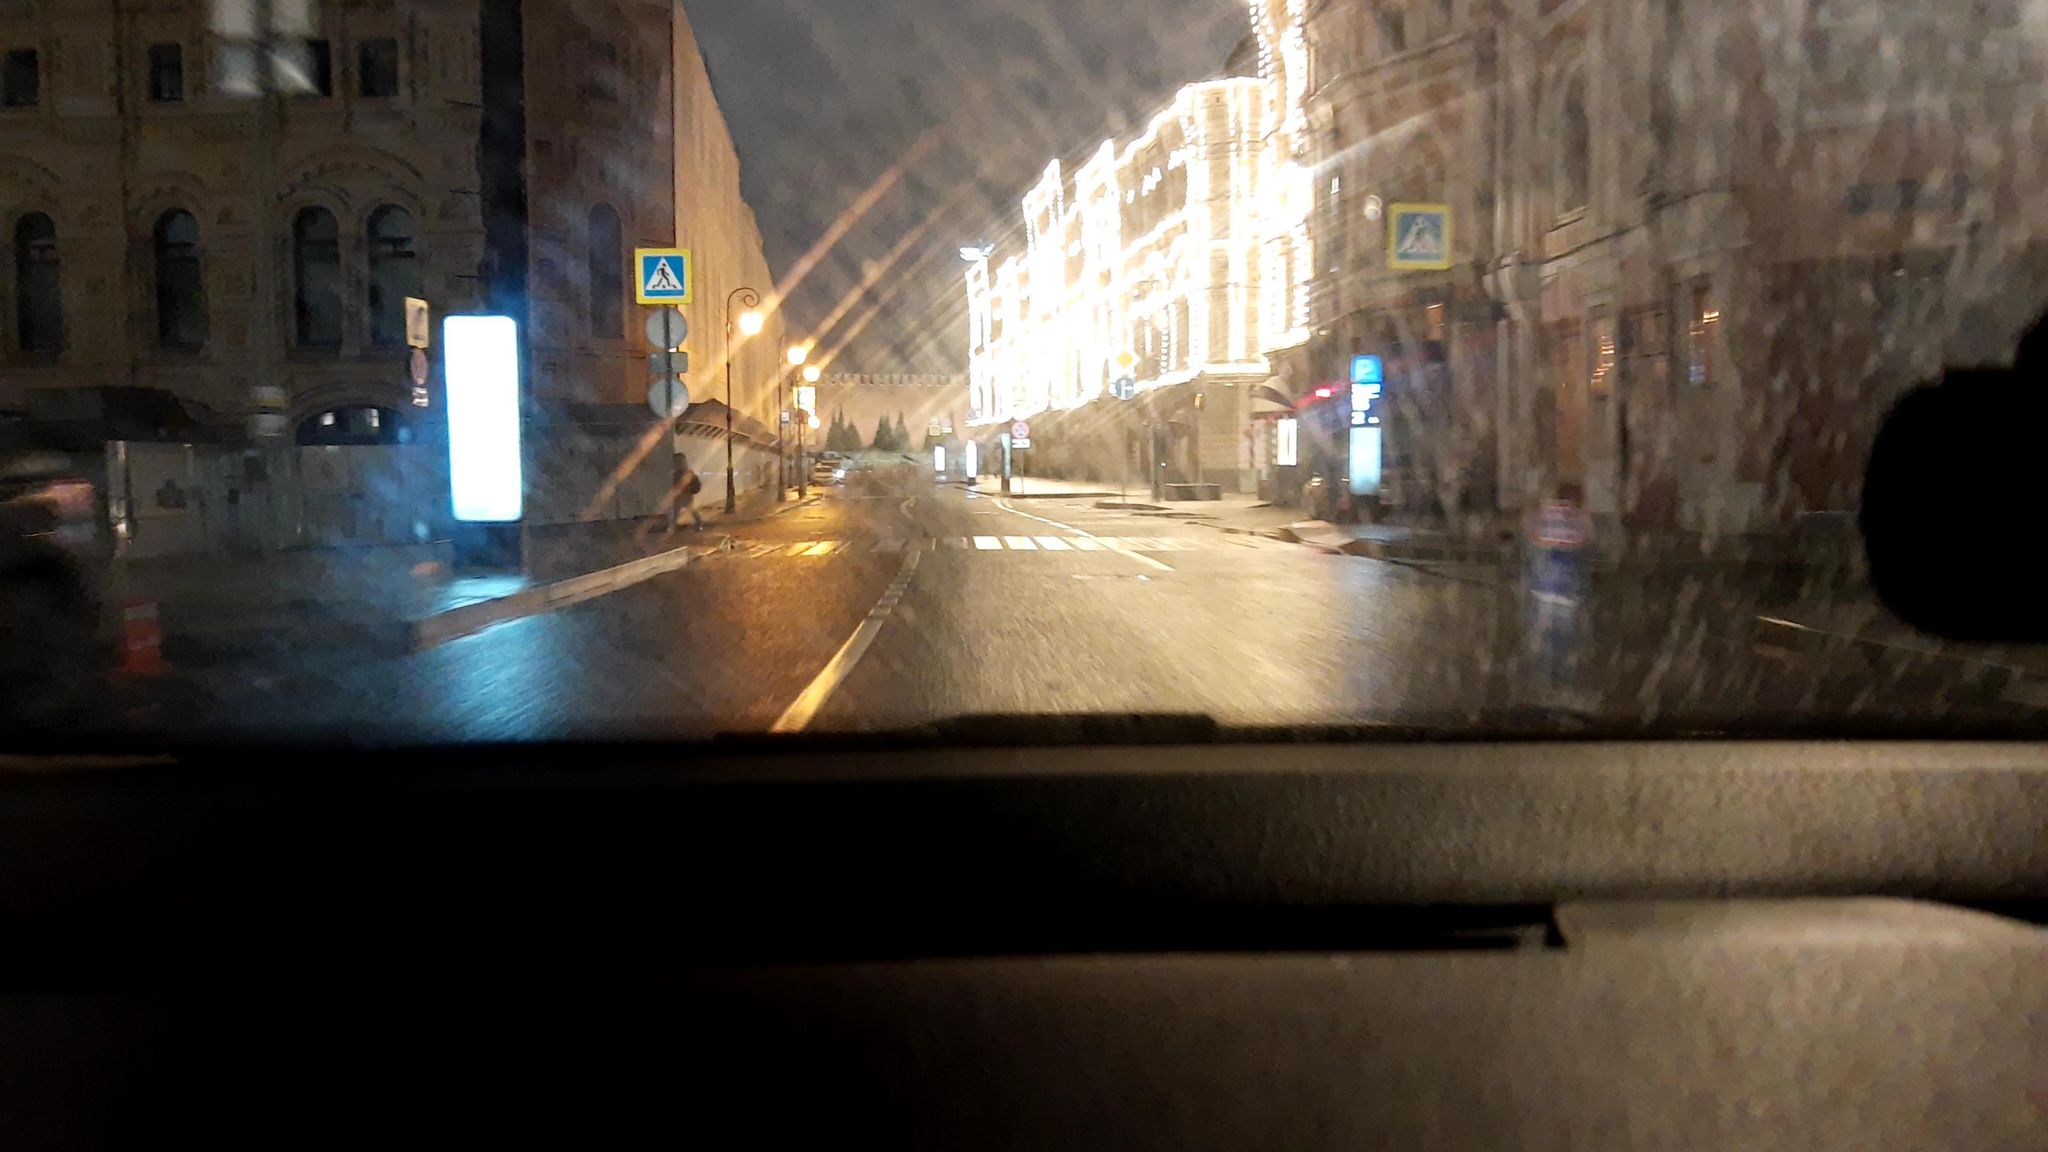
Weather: snowy
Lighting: night
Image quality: slightly poor
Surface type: driving surface
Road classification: footway
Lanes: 2
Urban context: urban centre
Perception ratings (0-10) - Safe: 0.53, Lively: 5.61, Beautiful: 4.68, Boring: 2.07, Depressing: 6.54, Wealthy: 8.6